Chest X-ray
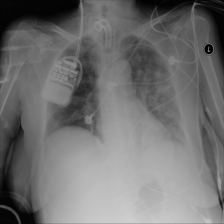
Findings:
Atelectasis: negative
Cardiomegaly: negative
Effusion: negative
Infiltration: positive
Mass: negative
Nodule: negative
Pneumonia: negative
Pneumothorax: negative
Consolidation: negative
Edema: negative
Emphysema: negative
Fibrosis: negative
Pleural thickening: negative
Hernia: negative